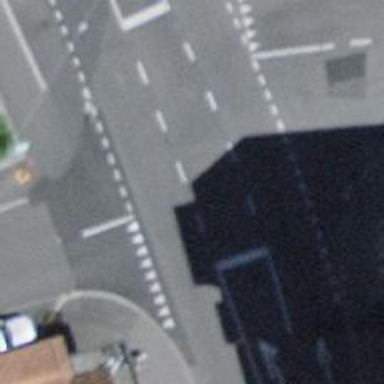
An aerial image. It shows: Secondary road with asphalt surface and sidewalks on both sides.